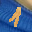
Label: 1